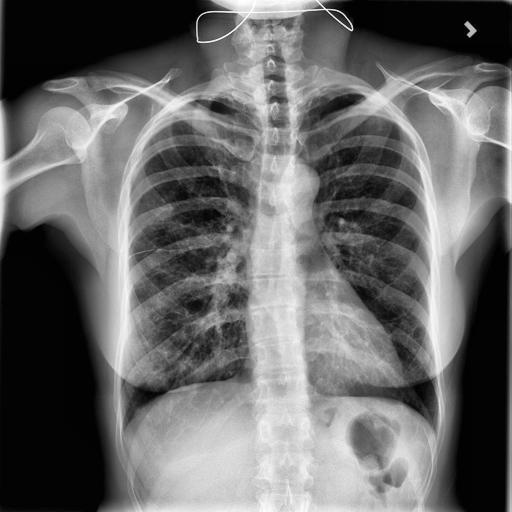
Finding: NORMAL